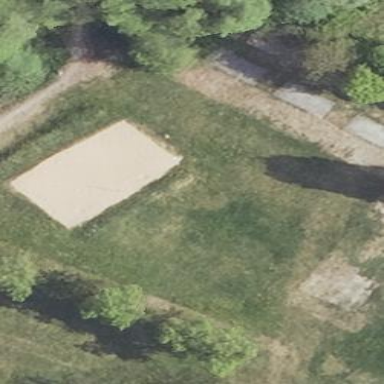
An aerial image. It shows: Sandy pitch for beach volleyball.